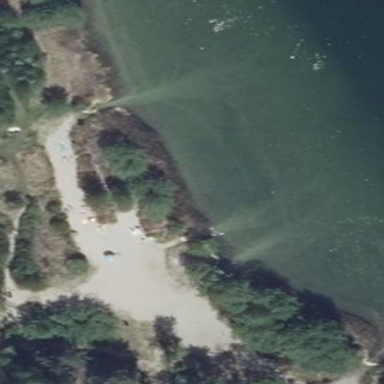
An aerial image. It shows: Beautiful beach with natural surroundings.